Interaction volume radius: 5 \u00c5
Interaction volume height: 45 \u00c5
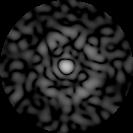
Disorder parameter: 0.8228